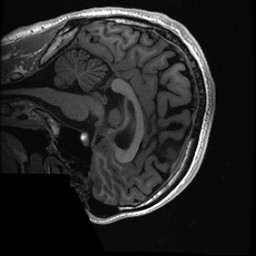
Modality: T1w
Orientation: sagittal
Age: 23
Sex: male